Question: Need help to resolve a issue related with Gridview layout. I am trying to implement custome Gridview with Itemtemplate Columns using C#.Net language and want to include view using RowSpan property.

I tried to use below code but didn't work for me <URL>
Please check the code which i used:
'''
protected void GridView31_DataBound1(object sender, EventArgs e)
{
for (int rowIndex = grdView31.Rows.Count - 2; rowIndex >= 0; rowIndex--)
{
GridViewRow gvRow = grdView31.Rows[rowIndex];
GridViewRow gvPreviousRow = grdView31.Rows[rowIndex + 1];
for (int cellCount = 0; cellCount < gvRow.Cells.Count; cellCount++)
{
if (gvRow.Cells[cellCount].Text == gvPreviousRow.Cells[cellCount].Text)
{
if (gvPreviousRow.Cells[cellCount].RowSpan < 2)
{
gvRow.Cells[cellCount].RowSpan = 2;
}
else
{
gvRow.Cells[cellCount].RowSpan =
gvPreviousRow.Cells[cellCount].RowSpan + 1;
}
gvPreviousRow.Cells[cellCount].Visible = false;
}
}
}
}
'''
But every time the 'gvRow.Cells[cellCount].Text == gvPreviousRow.Cells[cellCount].Text' is blank.
Hence the grid is taking weird shapes. Don't know what is happening here.
Can anyone help?
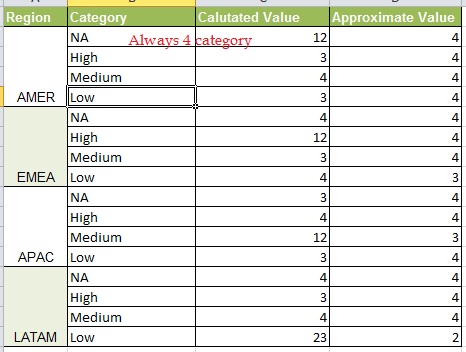
Answer: Use RowDataBound event instead:
'''
void GridView31_RowDataBound(object sender, GridViewRowEventArgs e)
{
if (e.Row.RowType == DataControlRowType.DataRow )
{
if (e.Row.RowIndex % 4 == 0)
{
e.Row.Cells[0].Attributes.Add("rowspan", "4");
}
else
{
e.Row.Cells[0].Visible = false;
}
}
}
'''